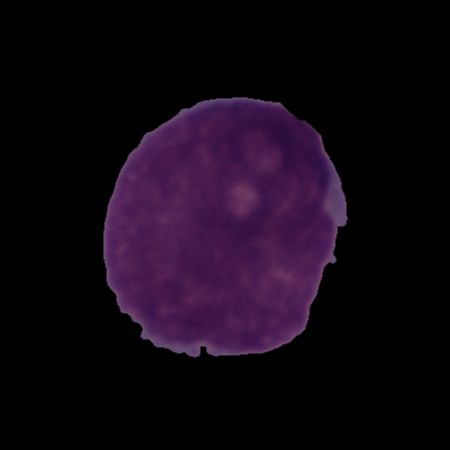
Label: cancer